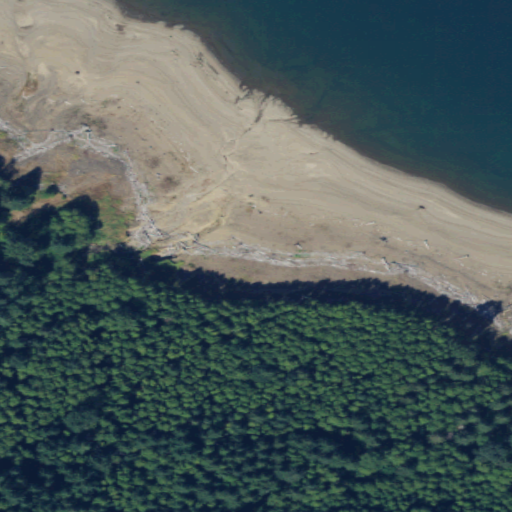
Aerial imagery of valley in Washington named Steel Canyon containing mixed forest, herbaceous wetlands, open water, deciduous forest, grassland, evergreen forest, and barren land